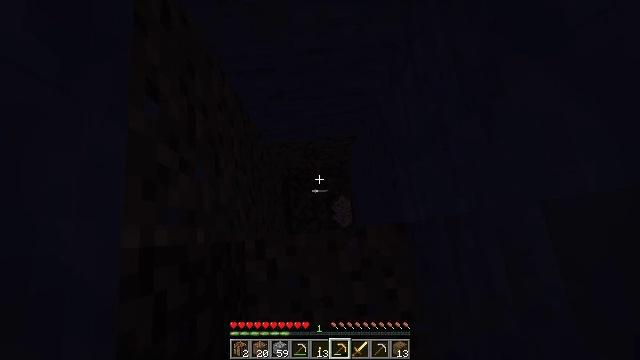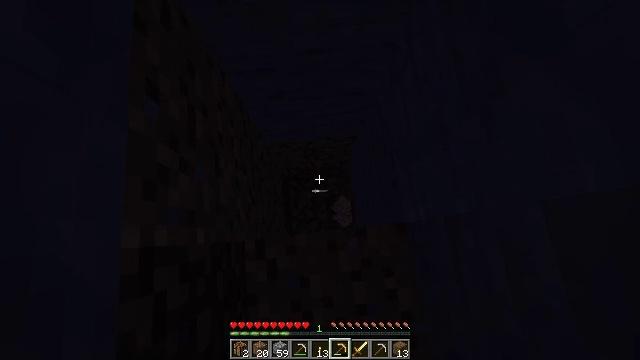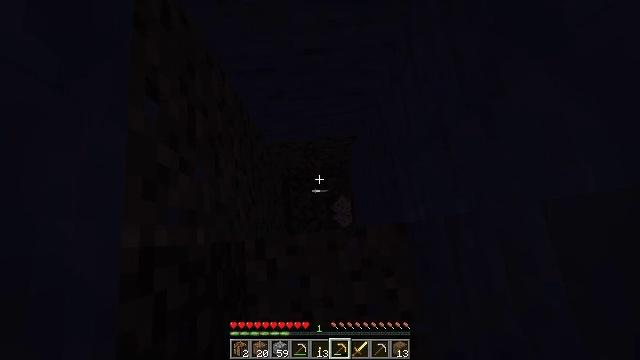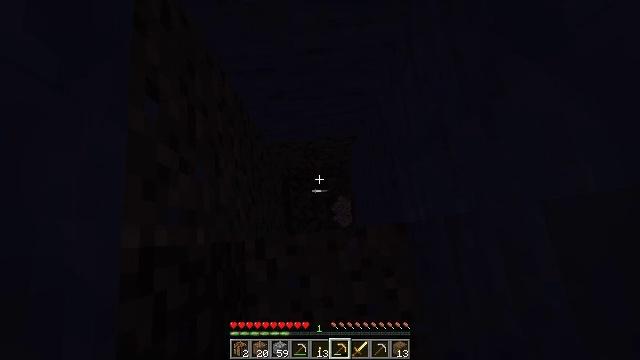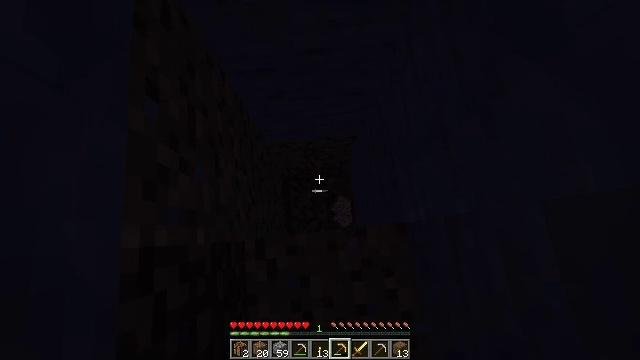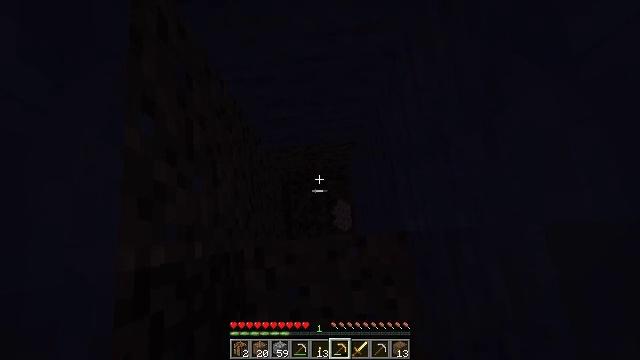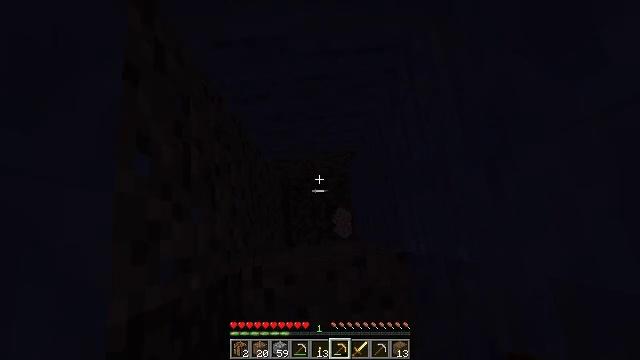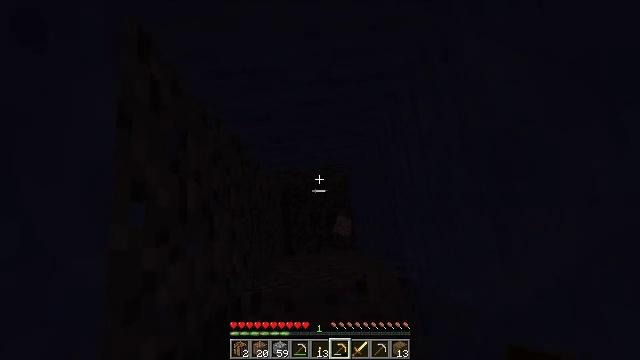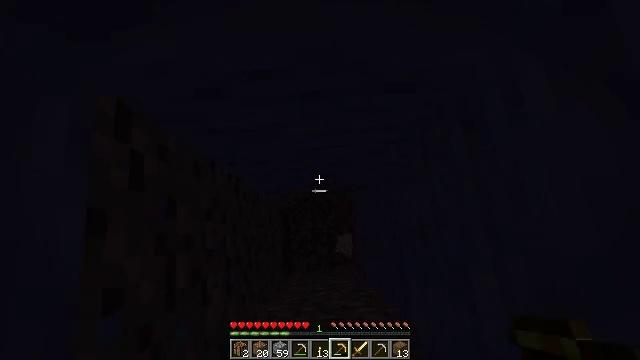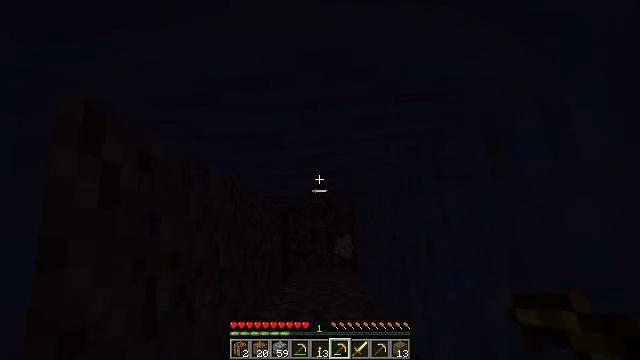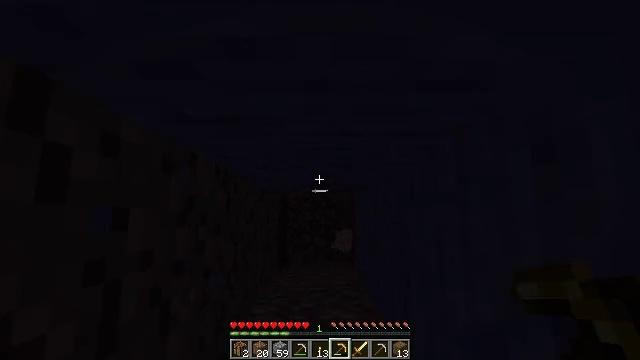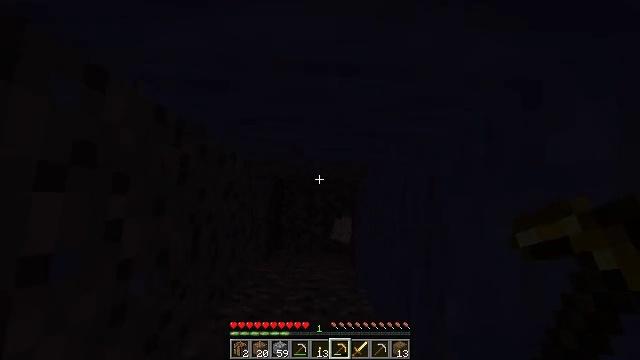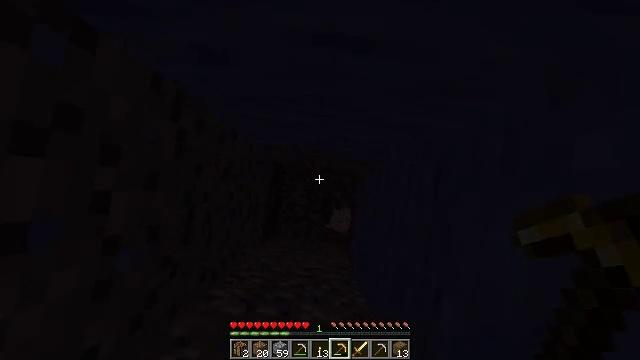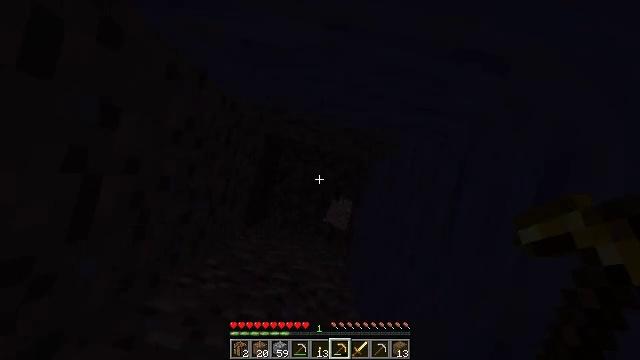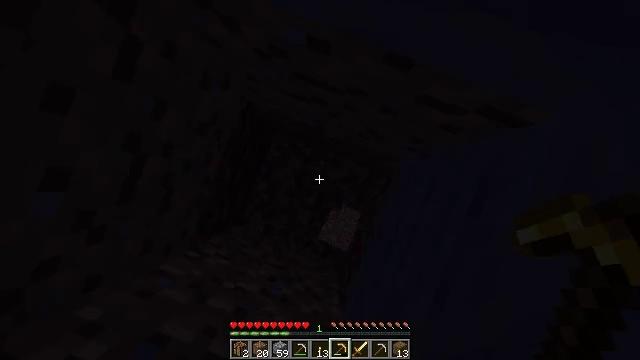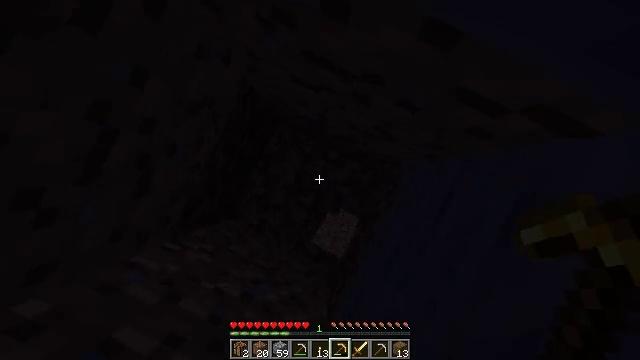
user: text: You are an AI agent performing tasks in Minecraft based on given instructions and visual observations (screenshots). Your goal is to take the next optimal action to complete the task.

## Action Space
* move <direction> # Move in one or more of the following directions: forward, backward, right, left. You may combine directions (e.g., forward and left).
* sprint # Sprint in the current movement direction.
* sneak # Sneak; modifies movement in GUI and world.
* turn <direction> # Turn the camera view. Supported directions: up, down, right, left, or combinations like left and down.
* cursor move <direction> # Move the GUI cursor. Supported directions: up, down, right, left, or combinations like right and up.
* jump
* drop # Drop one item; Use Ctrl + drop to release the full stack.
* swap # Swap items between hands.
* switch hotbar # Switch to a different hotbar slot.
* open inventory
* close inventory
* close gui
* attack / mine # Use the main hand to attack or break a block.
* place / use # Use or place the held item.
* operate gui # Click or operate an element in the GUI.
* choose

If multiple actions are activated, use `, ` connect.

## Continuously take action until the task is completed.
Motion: motion action
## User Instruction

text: Get dirt block.
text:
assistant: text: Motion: attack / mine
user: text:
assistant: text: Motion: attack / mine
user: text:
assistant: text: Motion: attack / mine
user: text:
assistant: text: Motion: attack / mine
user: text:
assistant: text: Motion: move forward, attack / mine
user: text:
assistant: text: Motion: move forward
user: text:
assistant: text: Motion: move forward
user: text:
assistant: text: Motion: move forward
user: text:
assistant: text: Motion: move forward, turn left and down
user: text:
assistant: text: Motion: move forward, turn left and down
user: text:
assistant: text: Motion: turn left and down
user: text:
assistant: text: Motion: turn left and down
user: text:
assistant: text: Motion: turn left and down
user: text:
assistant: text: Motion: turn left and down
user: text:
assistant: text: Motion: turn left and down
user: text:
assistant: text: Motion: turn left and down
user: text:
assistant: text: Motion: turn left
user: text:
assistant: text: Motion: turn left and up
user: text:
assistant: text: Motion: turn left and up
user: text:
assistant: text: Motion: turn left and up
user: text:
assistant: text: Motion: turn left
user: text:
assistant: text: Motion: turn left and up
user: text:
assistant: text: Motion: turn left and up
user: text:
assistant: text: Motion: turn left and up
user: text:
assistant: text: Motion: turn left and up
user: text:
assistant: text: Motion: turn left and up
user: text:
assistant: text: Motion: turn left and up
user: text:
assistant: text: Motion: turn up
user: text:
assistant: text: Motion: attack / mine
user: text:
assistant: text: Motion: attack / mine